Interaction volume radius: 5 \u00c5
Interaction volume height: 25 \u00c5
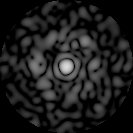
Disorder parameter: 0.8039